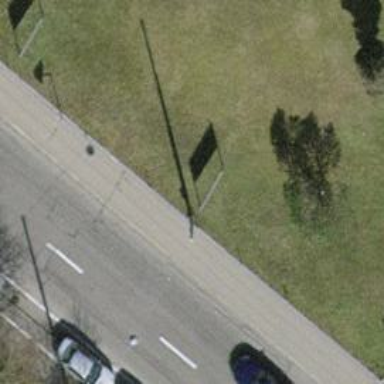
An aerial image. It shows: Billboard for advertisement.